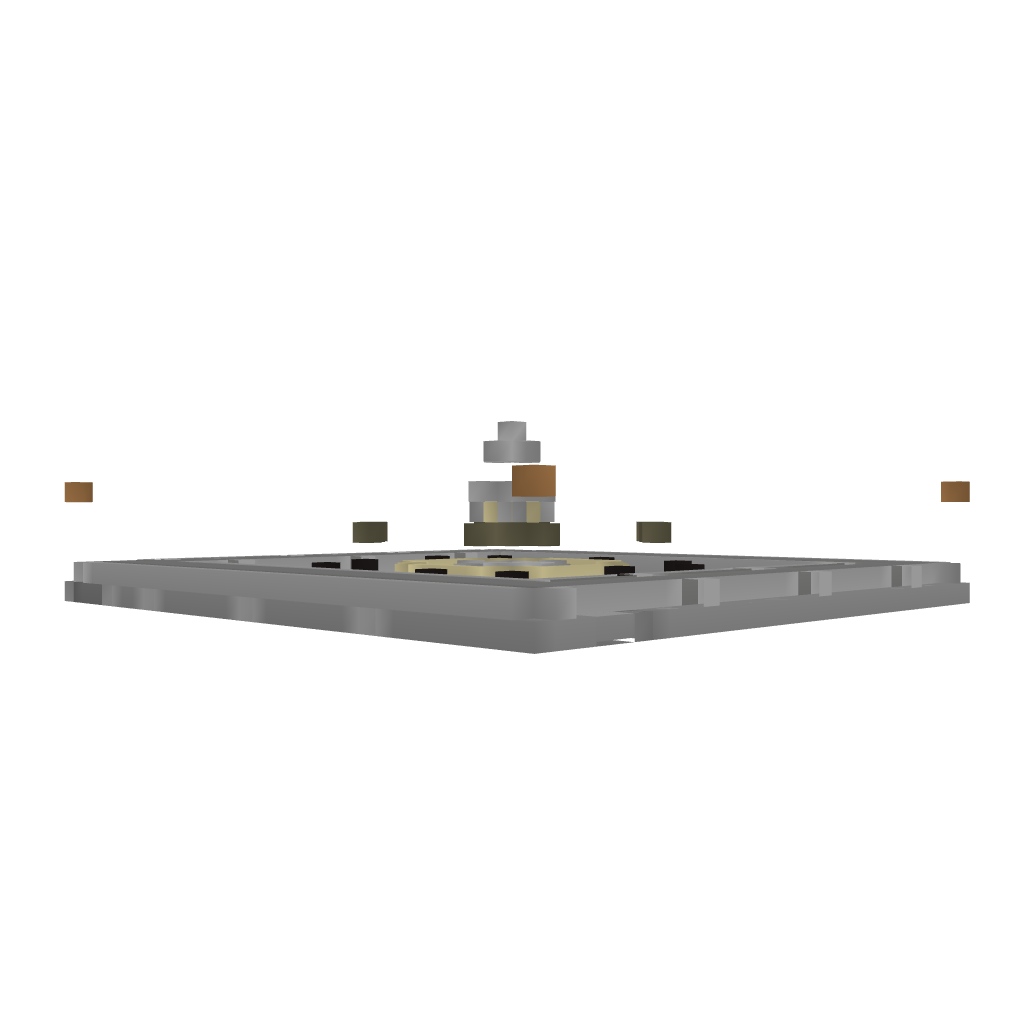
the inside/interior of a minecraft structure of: Fountain